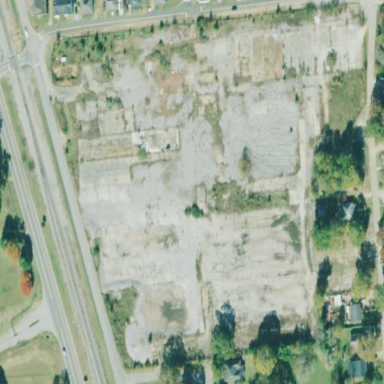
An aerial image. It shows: Brownfield area.